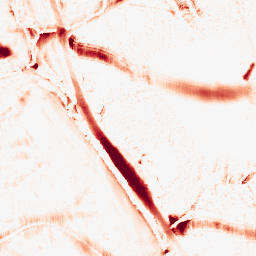
Category: morphological
Decomposition family: morphological_ellipse
Decomposition parameters: operation: opening
width: 30
height: 20
Upsampling method: lanczos
Upsampling parameters: scale: 4
Upsampling scale: 4